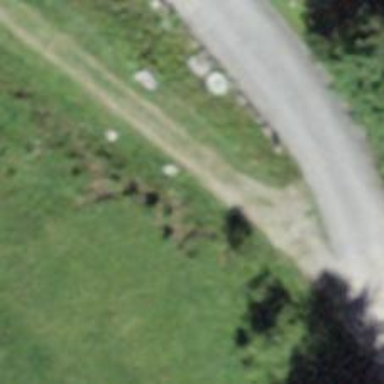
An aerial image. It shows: Unpaved track with tracktype grade4.